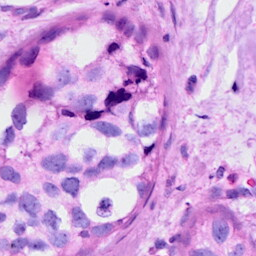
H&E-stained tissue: Breast